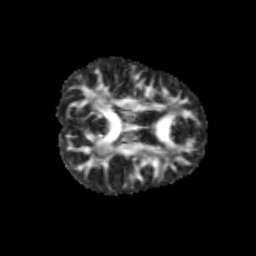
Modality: FA
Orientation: axial
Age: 9
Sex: female
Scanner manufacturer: siemens
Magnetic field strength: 3 T
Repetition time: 3.8 s
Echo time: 0.07 s